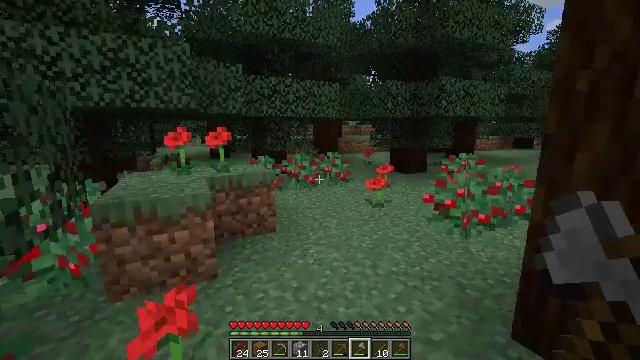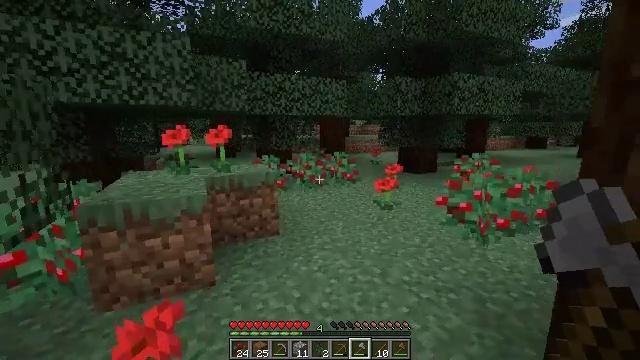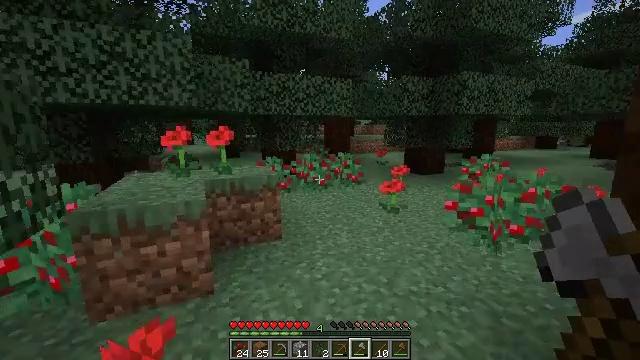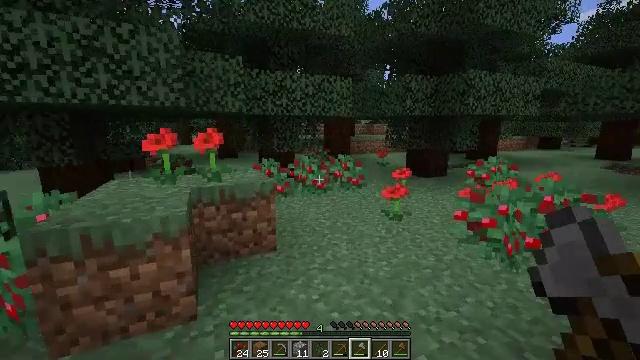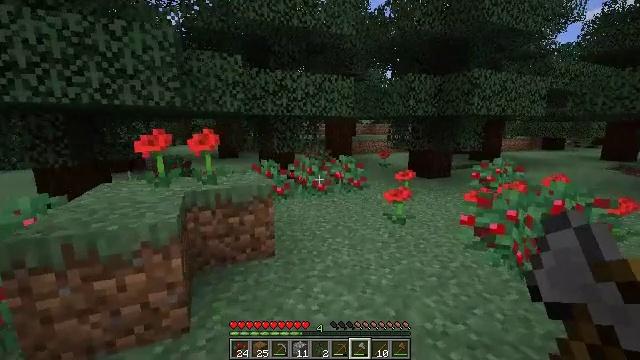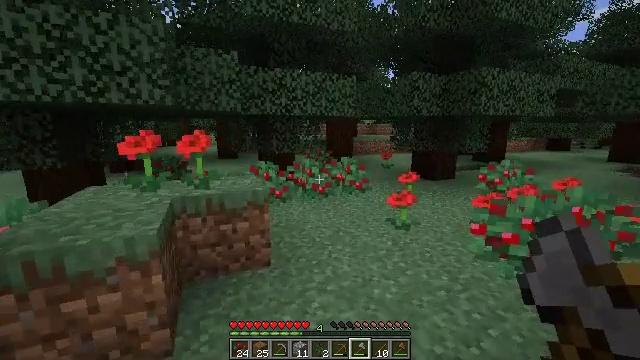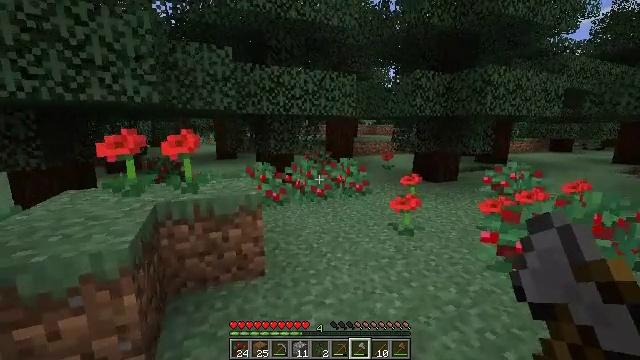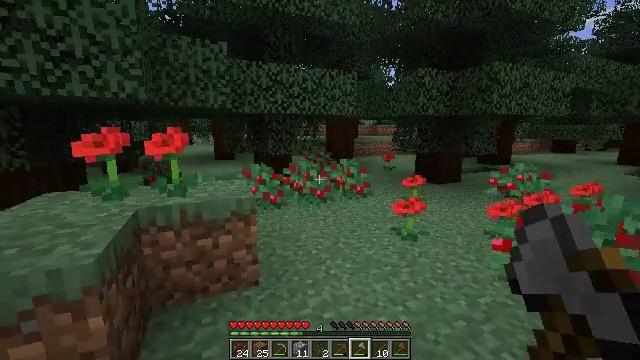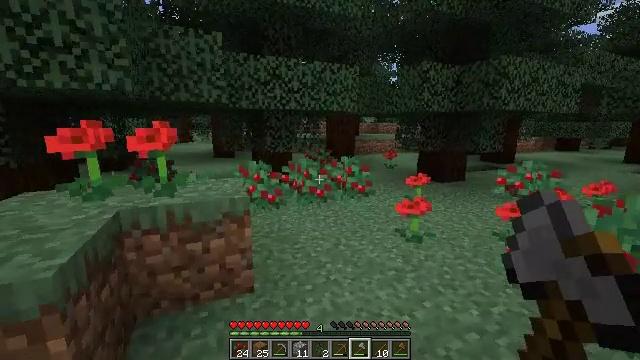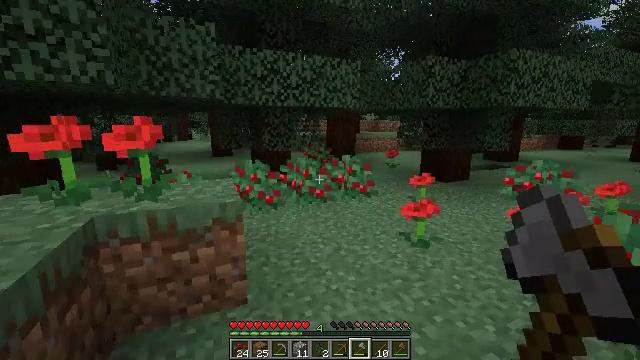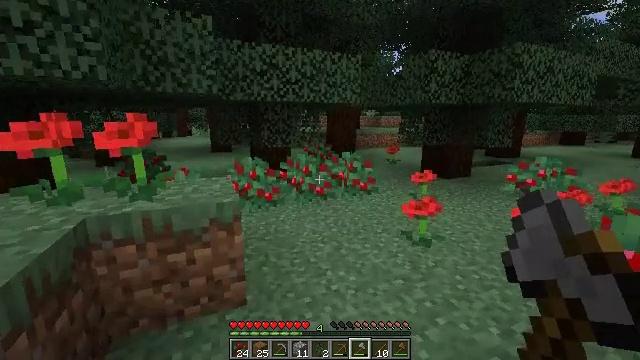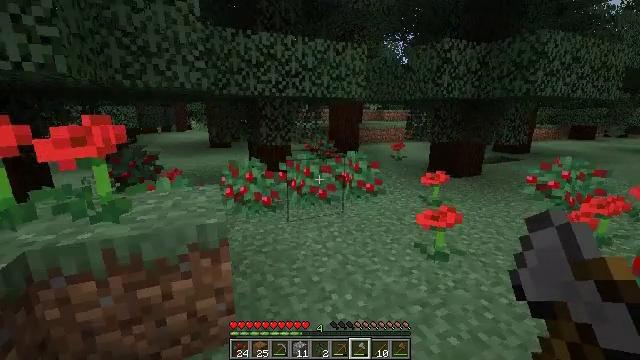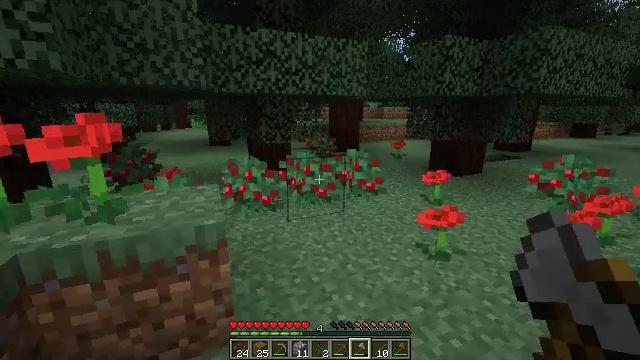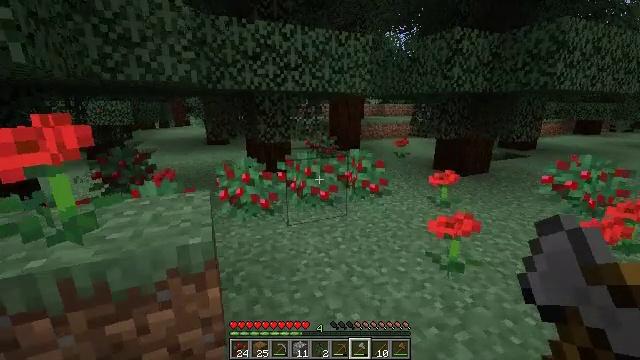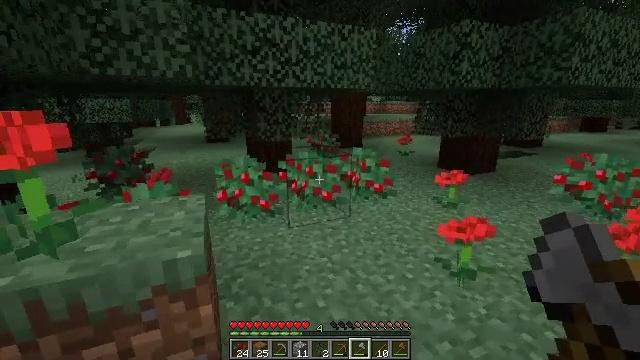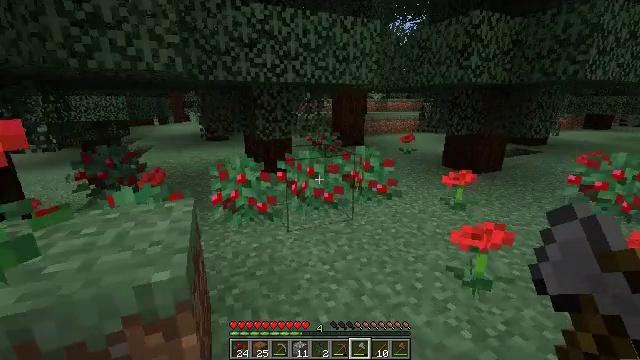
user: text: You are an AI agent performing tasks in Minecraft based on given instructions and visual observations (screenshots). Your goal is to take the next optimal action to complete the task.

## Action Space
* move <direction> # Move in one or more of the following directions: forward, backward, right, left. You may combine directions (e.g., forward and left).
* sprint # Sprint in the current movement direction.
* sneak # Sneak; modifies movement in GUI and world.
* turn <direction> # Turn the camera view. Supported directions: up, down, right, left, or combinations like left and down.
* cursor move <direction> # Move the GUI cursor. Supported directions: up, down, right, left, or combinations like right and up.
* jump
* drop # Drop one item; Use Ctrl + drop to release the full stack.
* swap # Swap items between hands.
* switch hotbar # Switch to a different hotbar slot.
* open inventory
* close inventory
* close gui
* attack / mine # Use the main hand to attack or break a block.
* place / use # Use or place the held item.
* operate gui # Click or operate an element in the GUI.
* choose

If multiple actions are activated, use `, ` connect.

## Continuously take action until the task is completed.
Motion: motion action
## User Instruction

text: Harvest sweet berries by mining the bush.
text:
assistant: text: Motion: move forward, turn left
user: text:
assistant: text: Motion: move forward, turn left
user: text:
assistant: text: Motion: move forward
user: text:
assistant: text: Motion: move forward
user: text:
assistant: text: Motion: move forward
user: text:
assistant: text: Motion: move forward
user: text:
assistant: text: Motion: move forward
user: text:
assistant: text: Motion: move forward
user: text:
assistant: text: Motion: move forward
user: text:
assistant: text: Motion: move forward
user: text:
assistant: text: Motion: move forward, turn down
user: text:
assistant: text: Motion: move forward
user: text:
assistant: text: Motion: move forward
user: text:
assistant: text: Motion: move forward
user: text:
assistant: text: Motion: move forward
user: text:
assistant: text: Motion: move forward
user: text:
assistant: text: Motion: move forward
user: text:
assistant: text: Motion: move forward
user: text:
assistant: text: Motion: move forward, turn down, attack / mine
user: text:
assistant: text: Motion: turn down, attack / mine
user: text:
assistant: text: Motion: attack / mine
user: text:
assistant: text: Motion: turn down
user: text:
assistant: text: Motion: no_op
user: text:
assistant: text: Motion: turn right
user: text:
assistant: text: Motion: turn right
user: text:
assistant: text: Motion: turn right
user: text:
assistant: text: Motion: move forward, turn right
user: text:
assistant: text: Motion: move forward, turn right
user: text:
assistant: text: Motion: move forward
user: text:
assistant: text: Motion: move forward, attack / mine